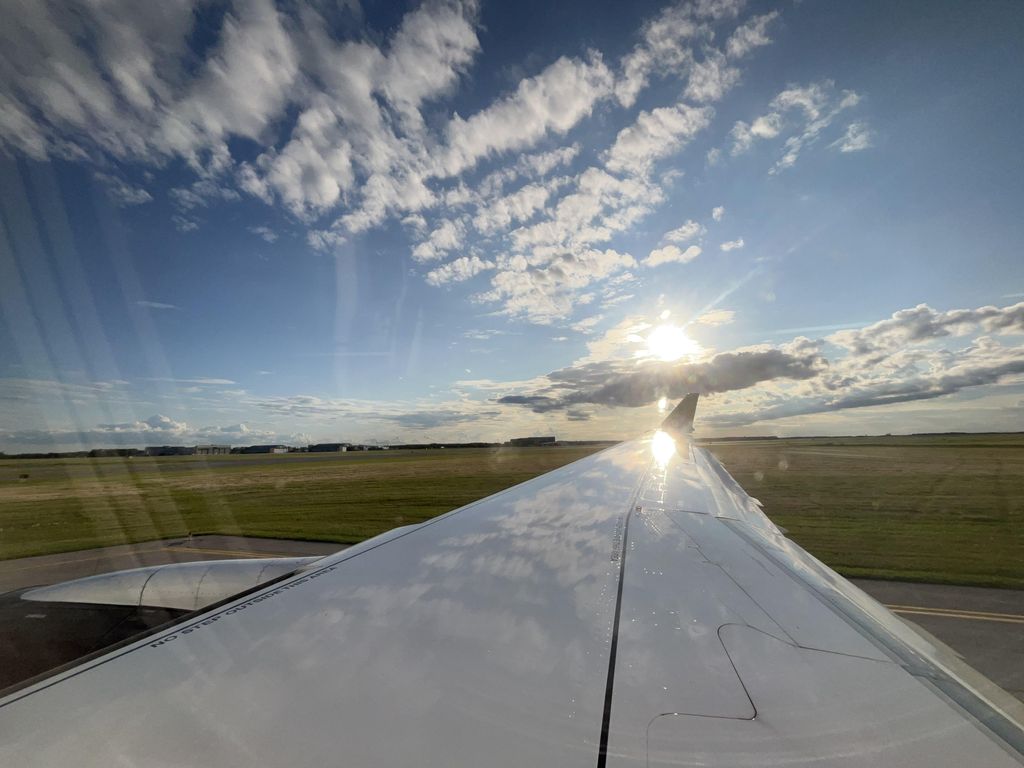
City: winnipeg